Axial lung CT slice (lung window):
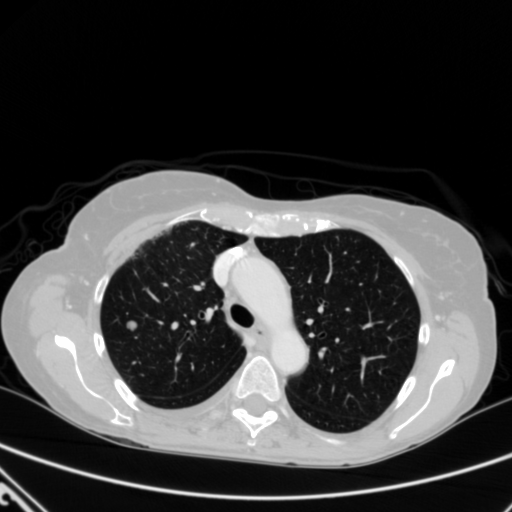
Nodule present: yes
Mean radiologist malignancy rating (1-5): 4